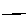
Label: line